RGB frame:
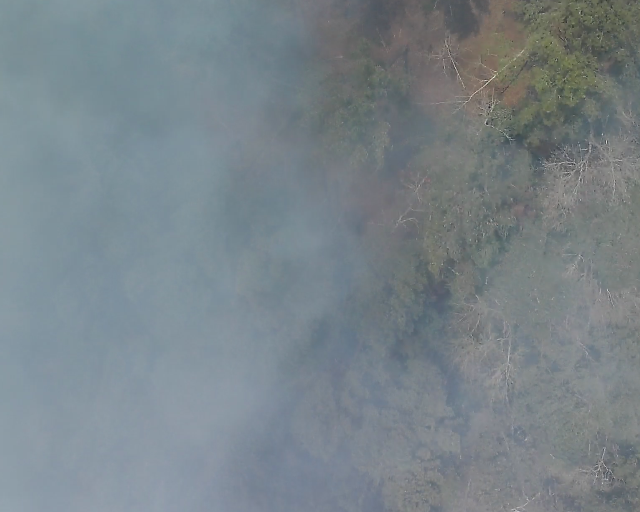
Thermal frame:
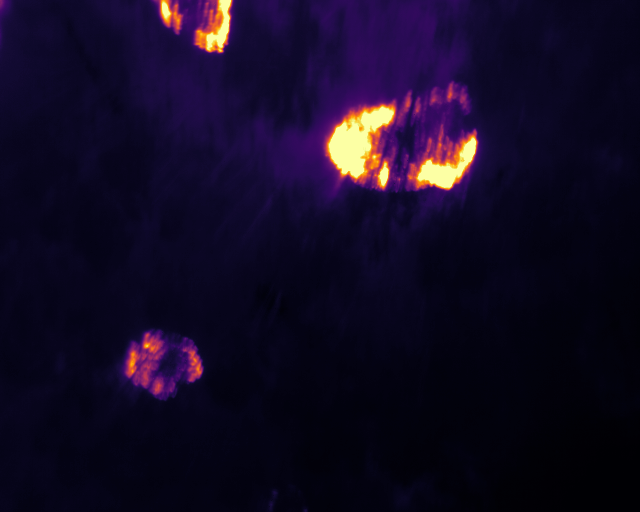
Captured: 2026-02-26 02:29:04
Pixels at or above 80 °C: 9176 (fraction of frame: 0.028)